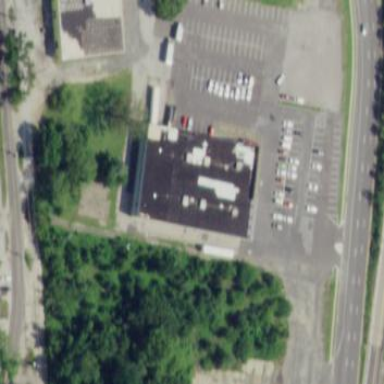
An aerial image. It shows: Retail building.